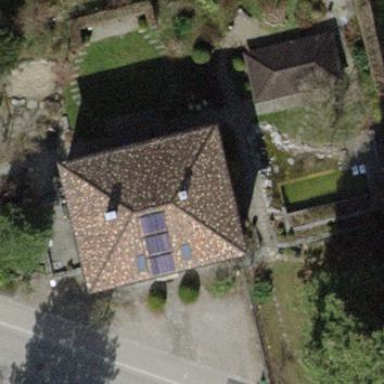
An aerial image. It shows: Simple and straightforward house.